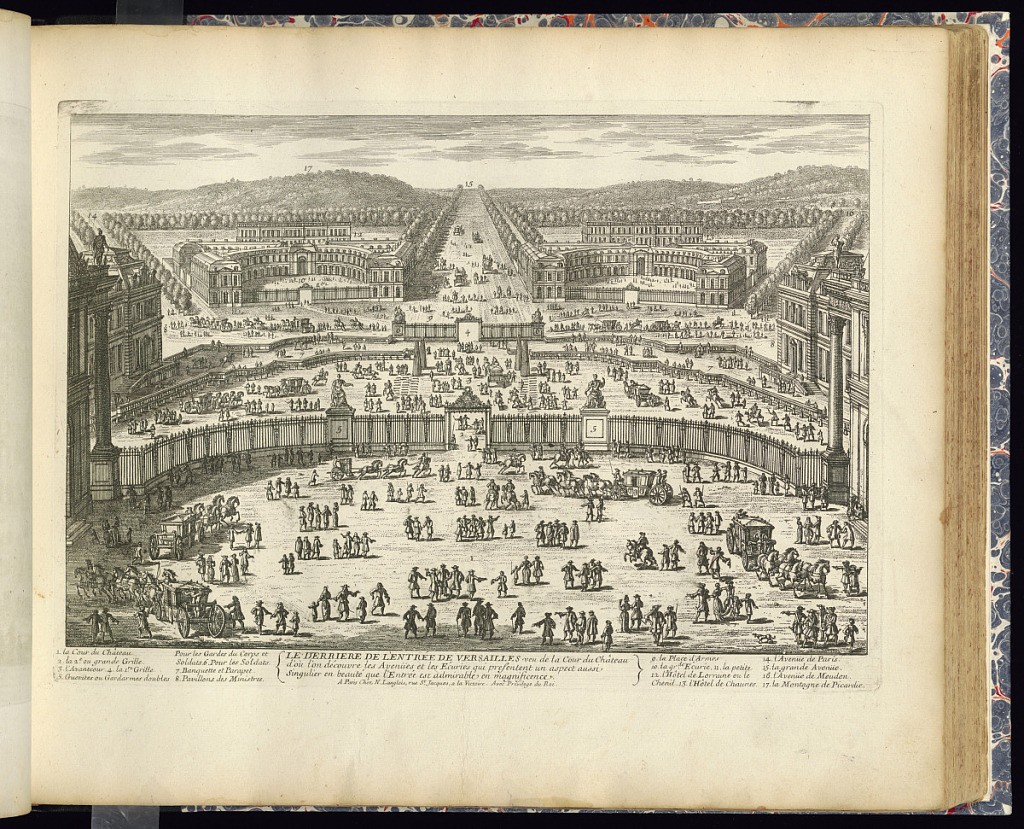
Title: LE DERRIERE DE L’ENTRÉE DE VERSAILLES
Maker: Adam Perelle, French, 1638 – 1695
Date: ca. 1682–1703
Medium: Etching on laid paper
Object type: Print
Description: View from the perspective of the front entrance of the Palace of Versailles, with inner and outer courtyards, entrance gates, stables, buildings, and grand avenue, filled with figures, horseman, and horse-drawn carriages. The details are numbered with an explanatory legend below. The plate is titled.